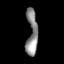
Tissue: lung
Cell type: Myeloid cells
Senescence score: 0.6279
Nuclear area (px): 495
Mean DAPI intensity: 137.588